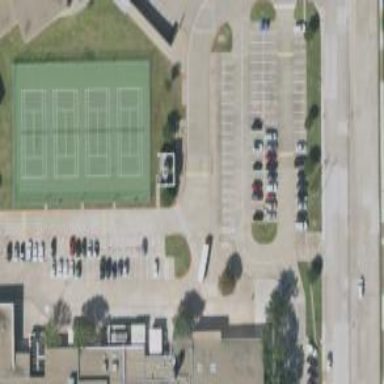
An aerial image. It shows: Parking space.